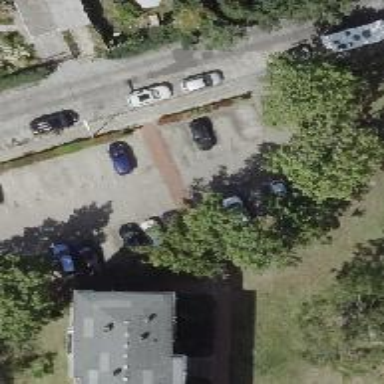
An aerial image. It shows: Road serving as parking aisle.